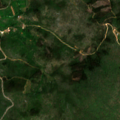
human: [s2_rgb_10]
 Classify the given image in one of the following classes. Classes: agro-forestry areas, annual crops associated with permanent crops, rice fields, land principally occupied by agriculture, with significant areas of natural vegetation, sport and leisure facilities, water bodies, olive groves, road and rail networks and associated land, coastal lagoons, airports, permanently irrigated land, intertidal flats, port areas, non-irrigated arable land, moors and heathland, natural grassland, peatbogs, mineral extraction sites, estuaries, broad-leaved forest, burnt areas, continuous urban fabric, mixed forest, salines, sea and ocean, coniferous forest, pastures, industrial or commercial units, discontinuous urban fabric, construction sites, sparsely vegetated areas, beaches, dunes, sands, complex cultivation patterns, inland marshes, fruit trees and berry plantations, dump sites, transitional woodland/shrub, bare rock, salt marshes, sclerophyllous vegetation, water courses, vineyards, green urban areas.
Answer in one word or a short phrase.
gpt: land principally occupied by agriculture, with significant areas of natural vegetation, broad-leaved forest, transitional woodland/shrub